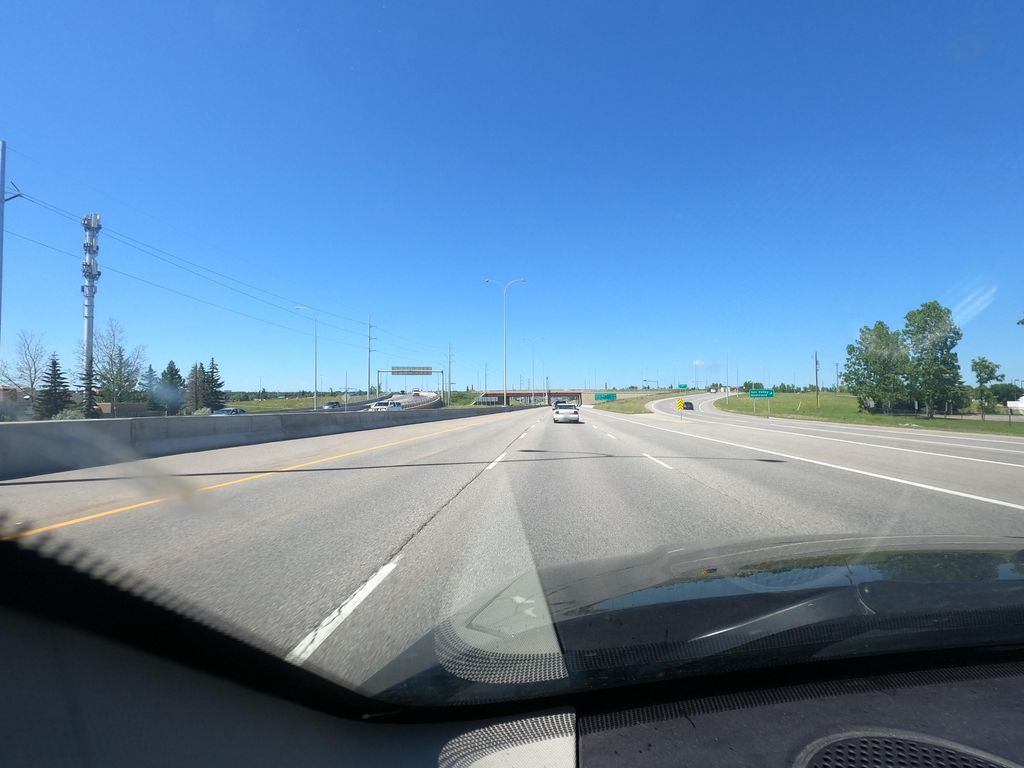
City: calgary